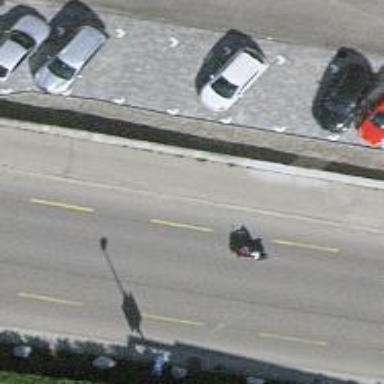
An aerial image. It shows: Sidewalk leading to public transport platform.